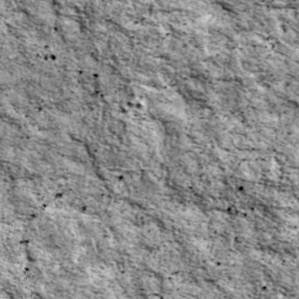
Label: non_frost